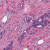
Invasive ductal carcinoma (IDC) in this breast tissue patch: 1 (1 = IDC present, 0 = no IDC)